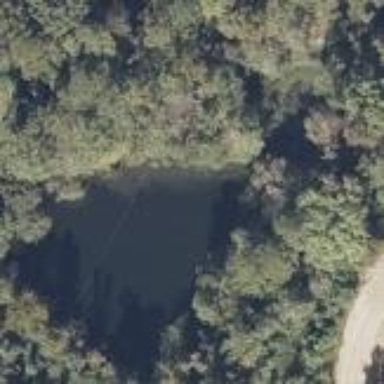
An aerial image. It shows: Serene pond surrounded by nature.